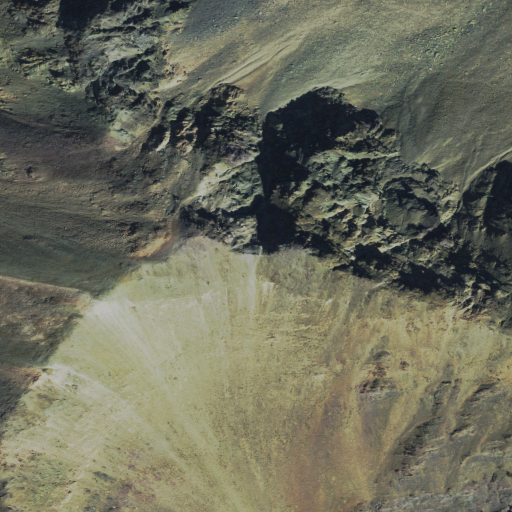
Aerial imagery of mountain in Idaho named Galena Peak containing grassland, snow, barren land, and shrub